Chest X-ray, AP view. Patient: 33 years old, sex F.
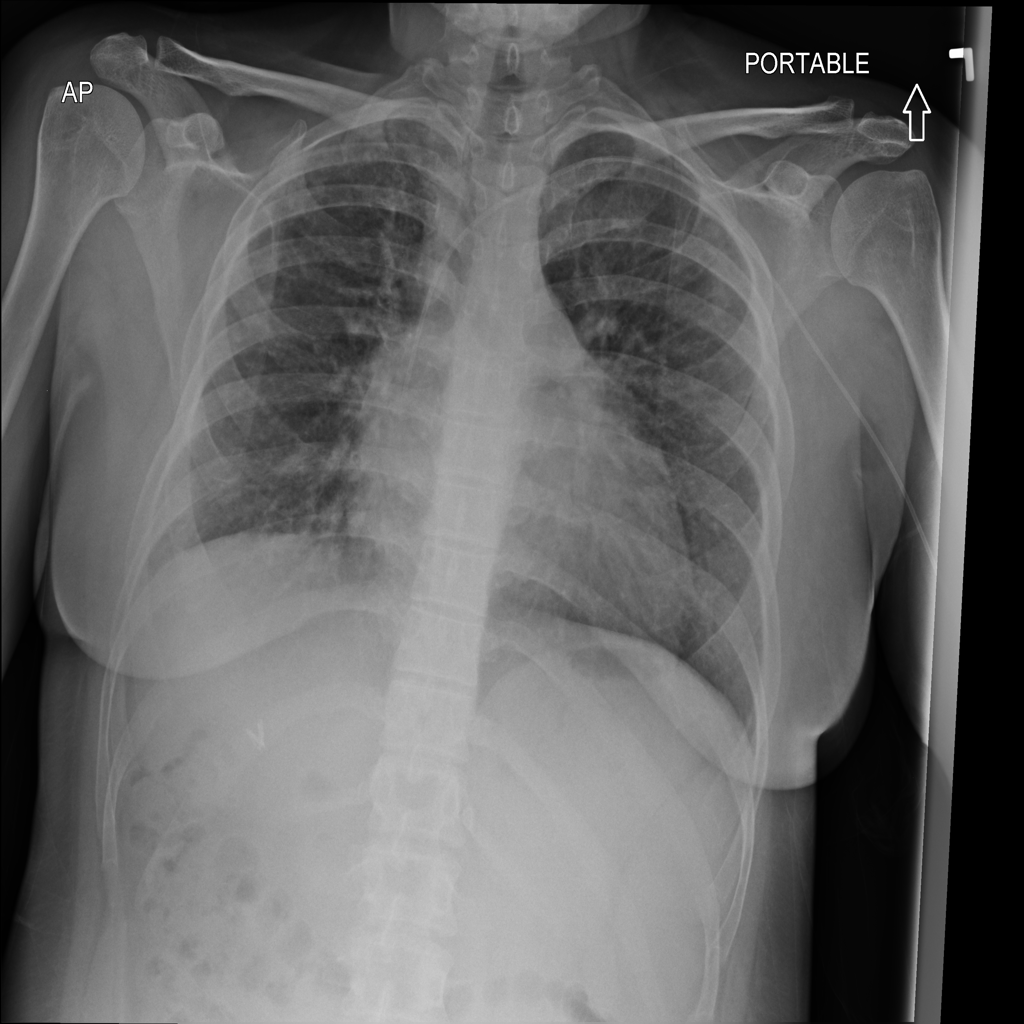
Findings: Cardiomegaly, Effusion